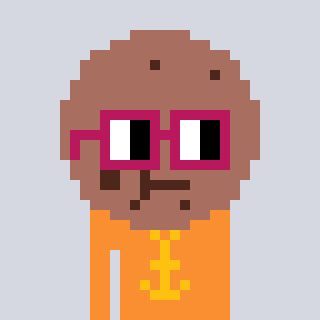
a pixel art character with square dark red glasses, a cookie-shaped head and a orange-colored body on a cool background